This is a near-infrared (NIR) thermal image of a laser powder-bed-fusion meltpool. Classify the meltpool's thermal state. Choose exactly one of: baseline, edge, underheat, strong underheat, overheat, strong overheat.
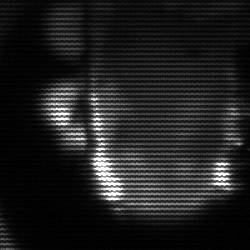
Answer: baseline